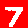
Digit: 7